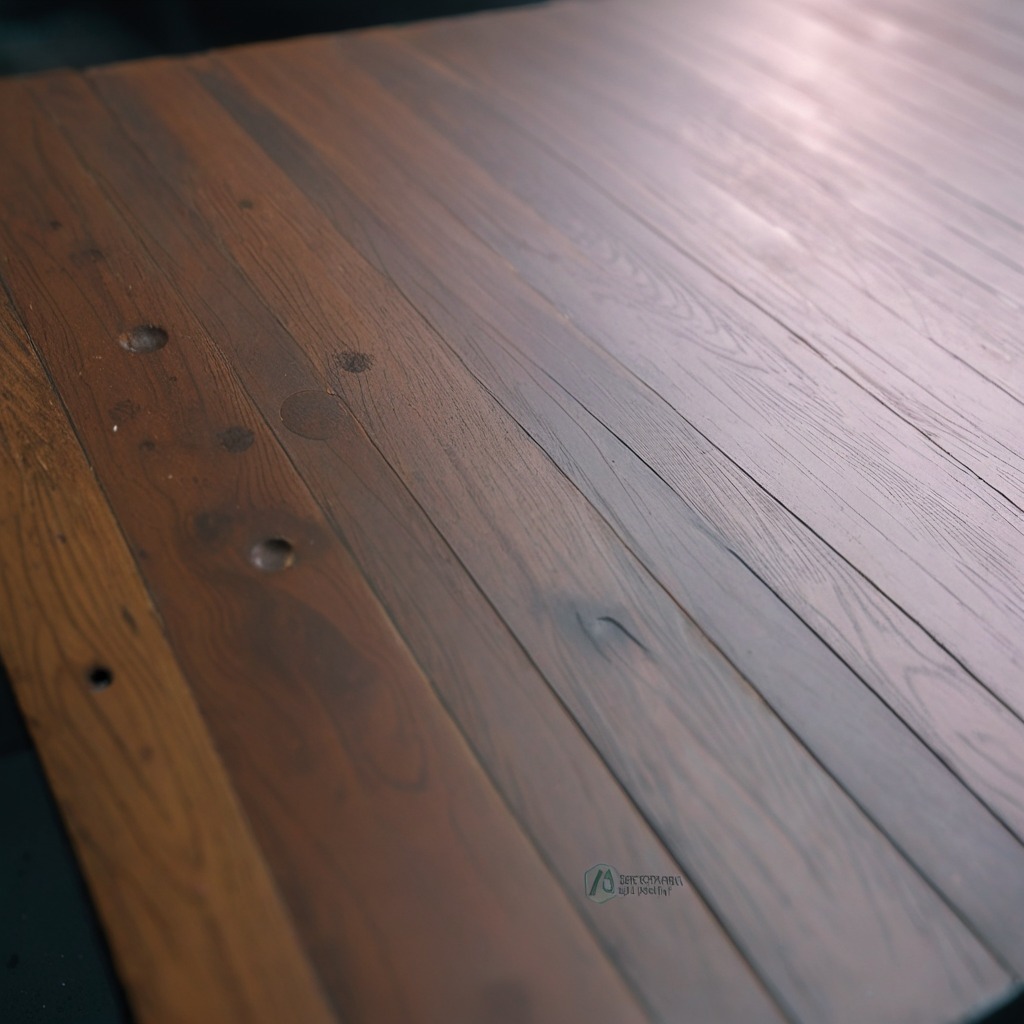
A metal screw is lying on the old table with faint burn marks in a small garage at twilight.